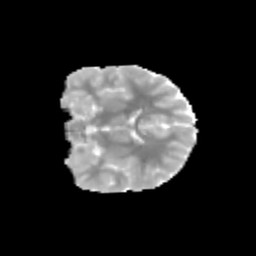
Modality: MD
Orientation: coronal
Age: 9
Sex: female
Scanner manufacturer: siemens
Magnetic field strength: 3 T
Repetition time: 3.8 s
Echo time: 0.07 s